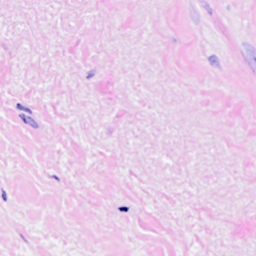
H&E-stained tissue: Breast